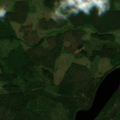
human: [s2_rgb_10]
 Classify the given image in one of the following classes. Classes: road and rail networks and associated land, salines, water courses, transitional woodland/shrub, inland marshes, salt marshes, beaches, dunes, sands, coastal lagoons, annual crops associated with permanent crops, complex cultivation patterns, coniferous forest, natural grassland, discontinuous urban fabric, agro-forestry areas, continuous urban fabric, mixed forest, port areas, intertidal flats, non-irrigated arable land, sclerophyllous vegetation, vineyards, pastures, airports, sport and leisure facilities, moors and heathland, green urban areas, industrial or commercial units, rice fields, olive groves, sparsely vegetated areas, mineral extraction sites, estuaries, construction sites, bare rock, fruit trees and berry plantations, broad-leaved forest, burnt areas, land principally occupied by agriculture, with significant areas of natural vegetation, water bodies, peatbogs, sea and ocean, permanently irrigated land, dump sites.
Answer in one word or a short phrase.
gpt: coniferous forest, mixed forest, transitional woodland/shrub